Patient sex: F
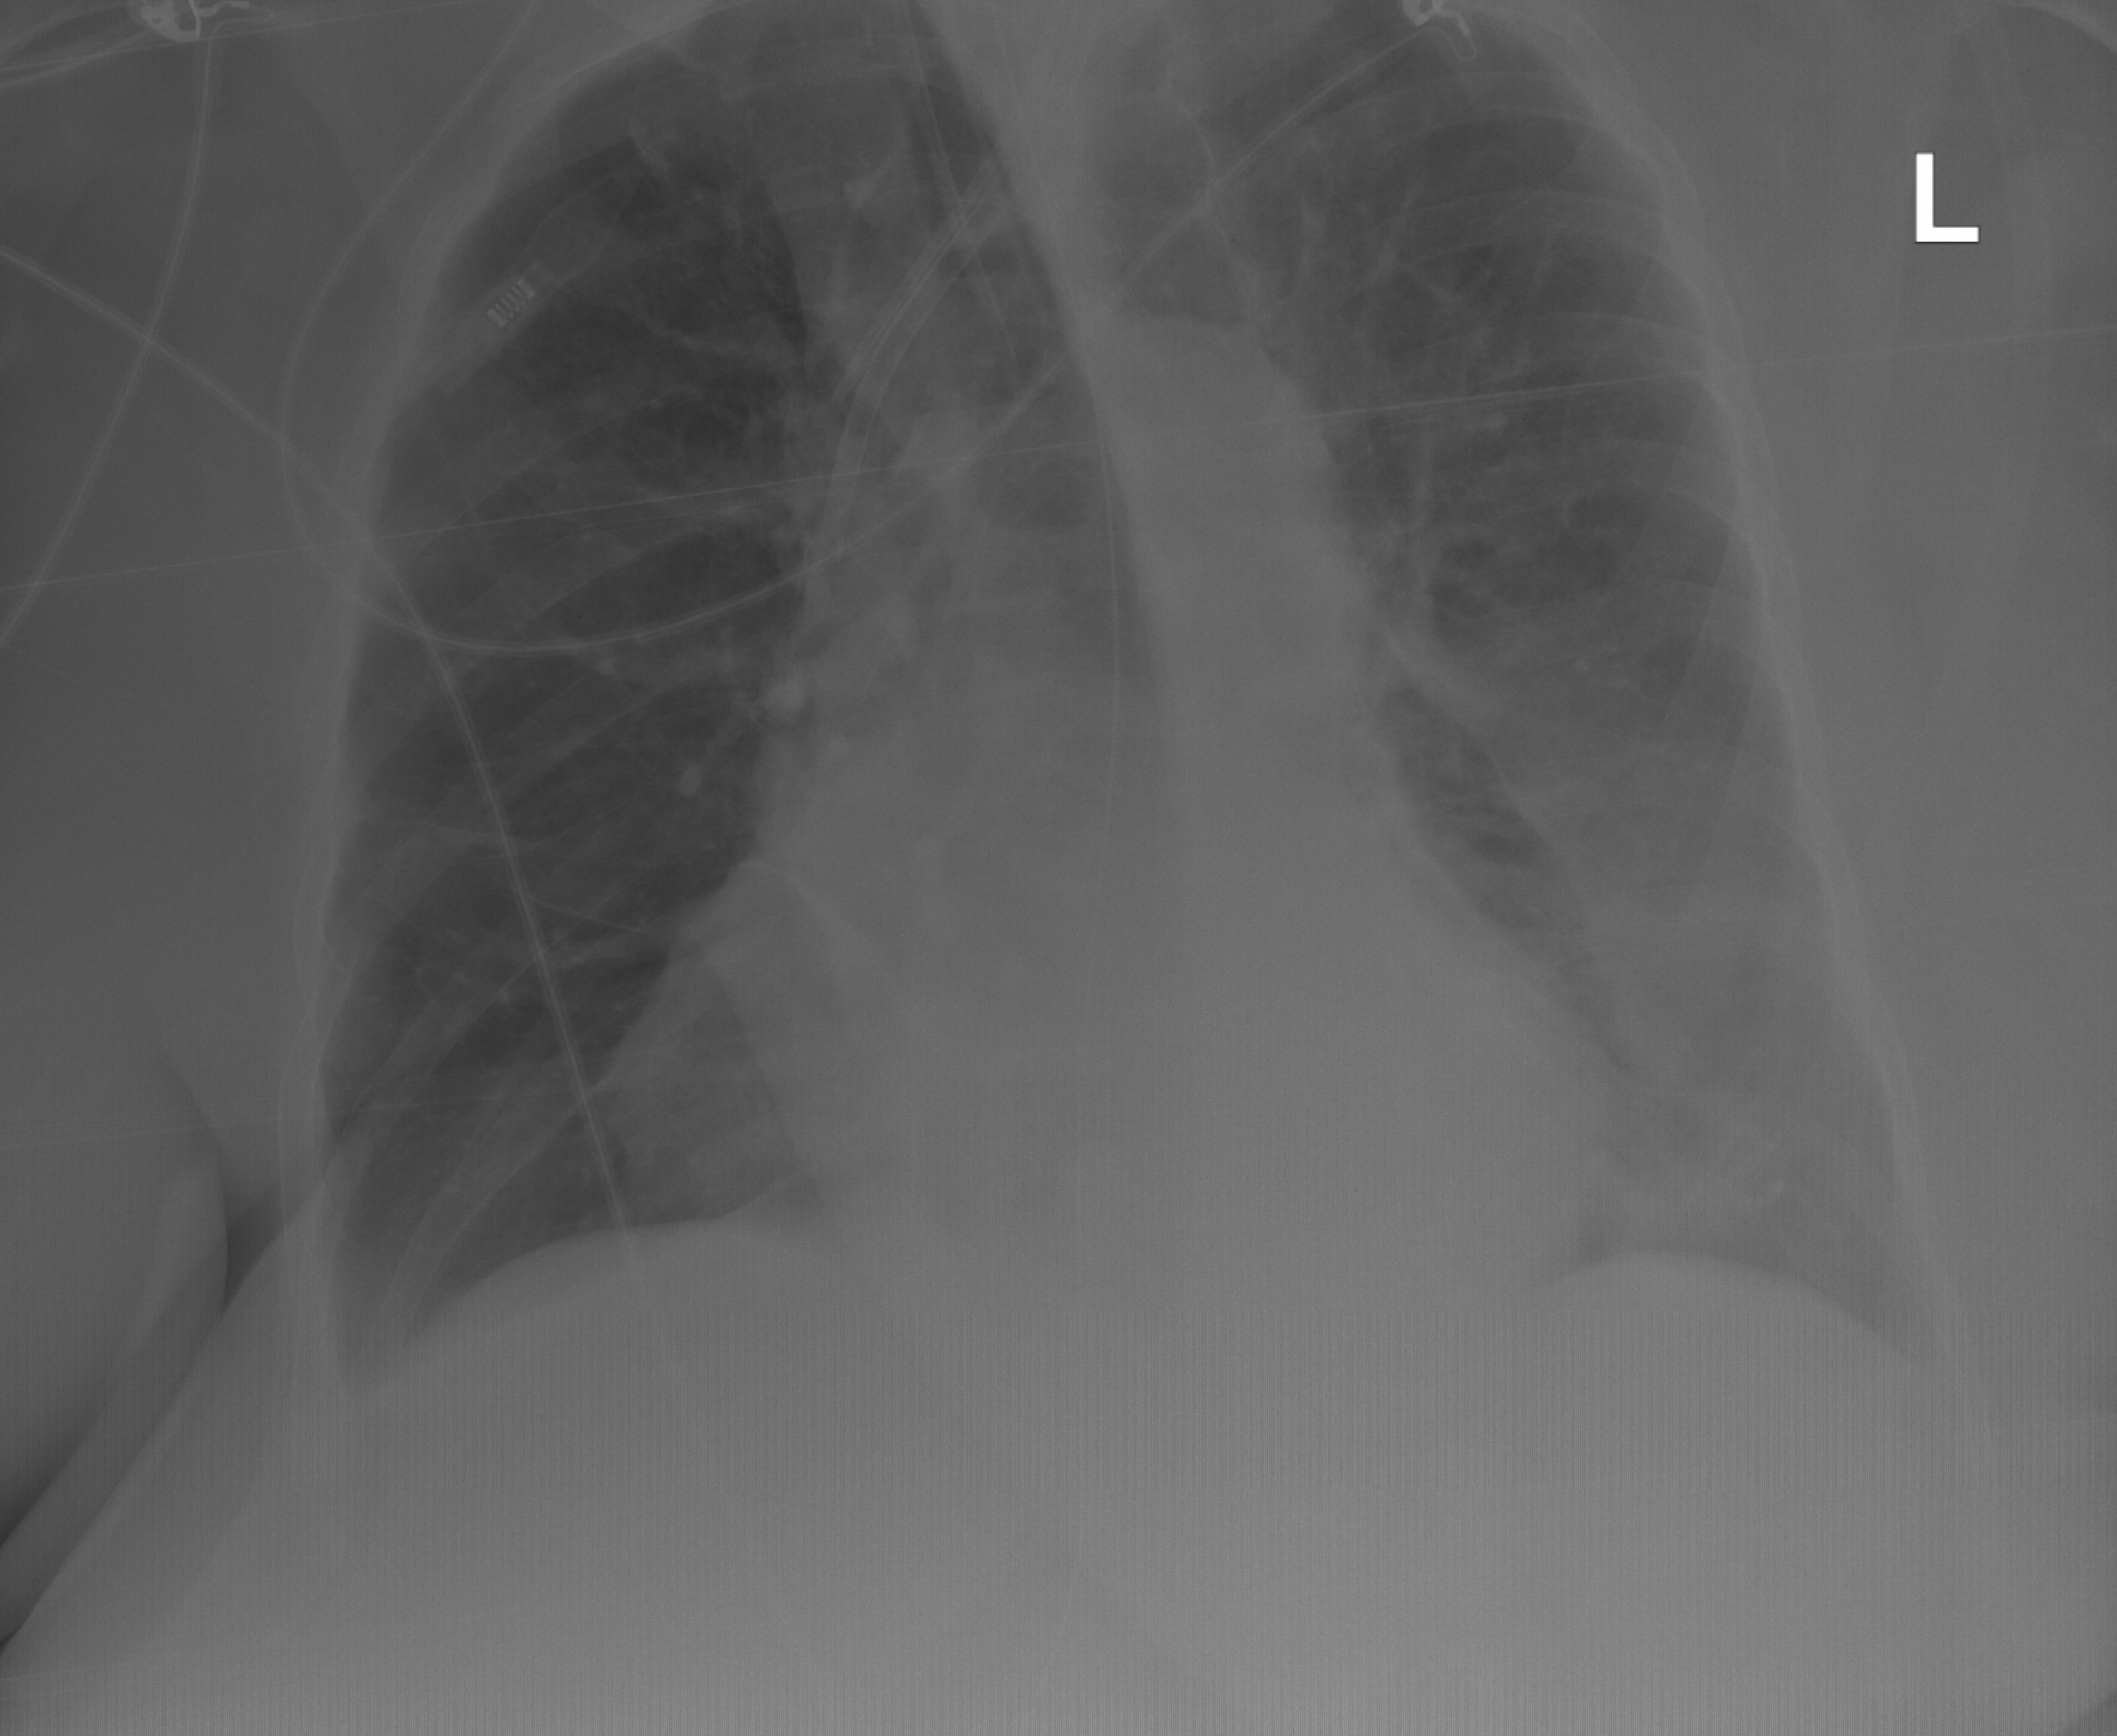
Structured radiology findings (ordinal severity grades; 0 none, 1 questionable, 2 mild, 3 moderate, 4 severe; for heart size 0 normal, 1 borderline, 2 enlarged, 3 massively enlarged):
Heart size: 0
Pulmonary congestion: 0
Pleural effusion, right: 0
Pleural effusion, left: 0
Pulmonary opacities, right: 0
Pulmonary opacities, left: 0
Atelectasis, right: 2
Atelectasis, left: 2